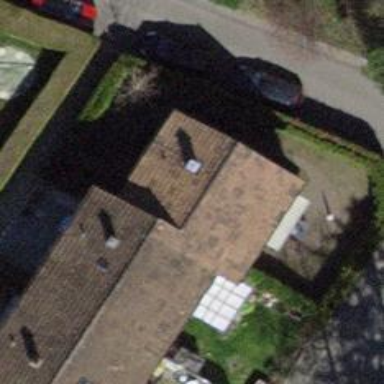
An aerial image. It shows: Pitched roof building.